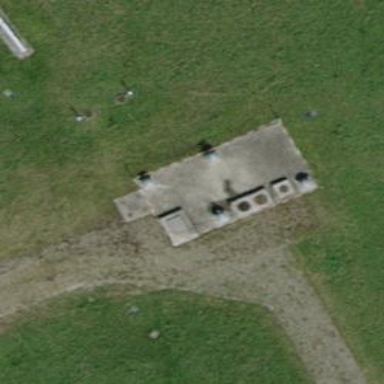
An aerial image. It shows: Pumping station.